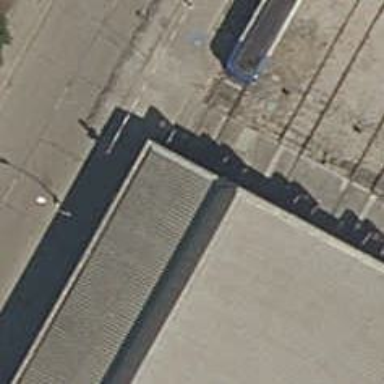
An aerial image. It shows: Yard meant for services.